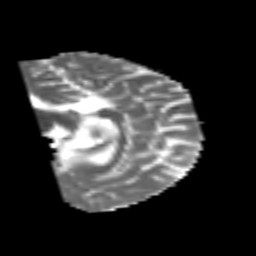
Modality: MD
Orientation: sagittal
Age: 25
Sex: male
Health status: healthy